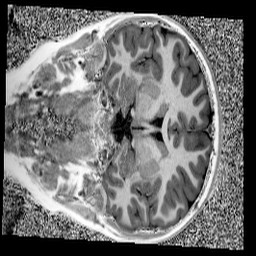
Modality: UNIT1
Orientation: coronal
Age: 9
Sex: male
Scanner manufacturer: siemens
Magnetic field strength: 3 T
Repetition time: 4 s
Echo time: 0.00303 s